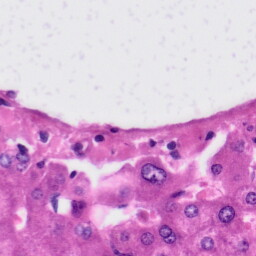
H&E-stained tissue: Liver